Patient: sex M, age 73
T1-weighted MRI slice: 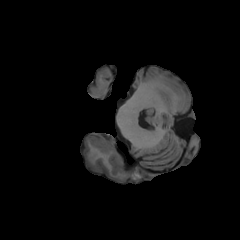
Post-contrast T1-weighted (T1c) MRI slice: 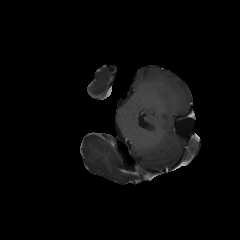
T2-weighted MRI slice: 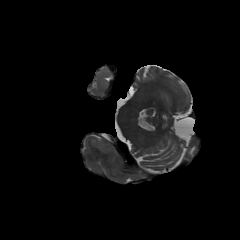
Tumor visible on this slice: no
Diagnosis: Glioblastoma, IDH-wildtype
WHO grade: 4